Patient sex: F
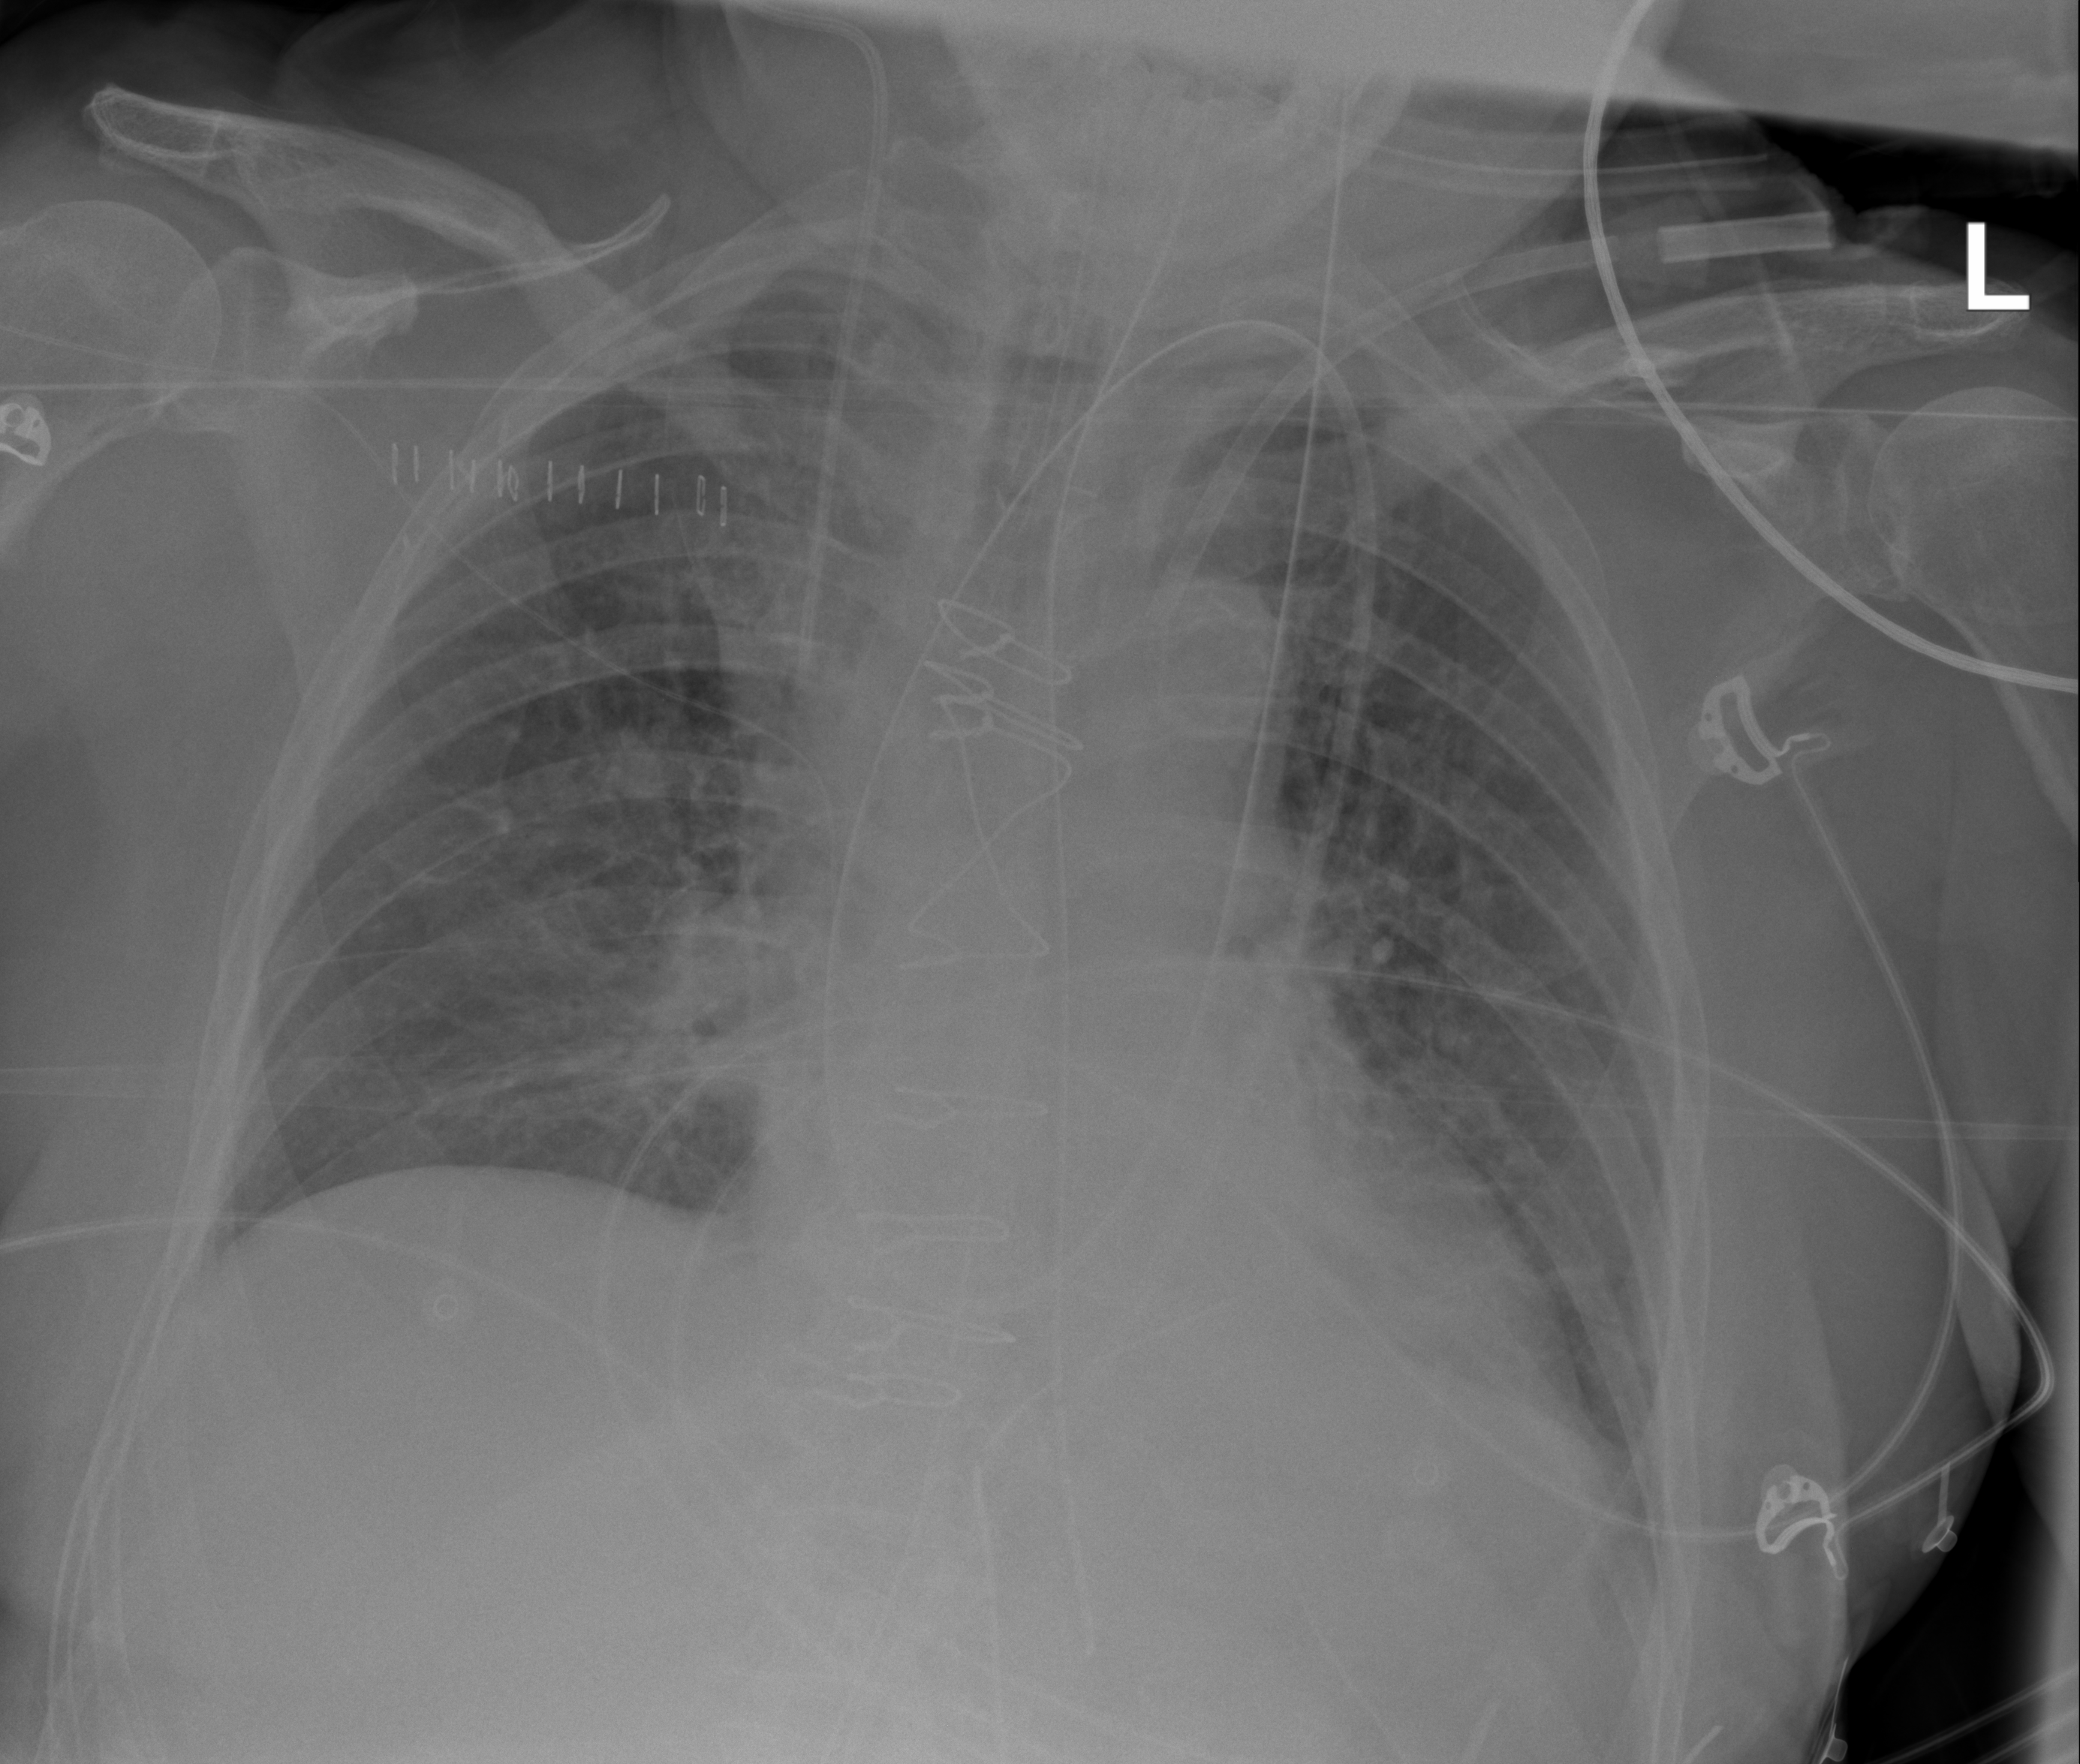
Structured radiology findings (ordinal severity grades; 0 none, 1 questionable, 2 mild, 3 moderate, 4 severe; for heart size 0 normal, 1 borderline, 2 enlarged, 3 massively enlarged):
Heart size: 1
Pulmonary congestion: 2
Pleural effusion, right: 0
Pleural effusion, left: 0
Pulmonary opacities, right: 0
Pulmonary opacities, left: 0
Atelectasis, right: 2
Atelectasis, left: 2